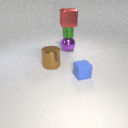
large red metal cube above large purple metal sphere